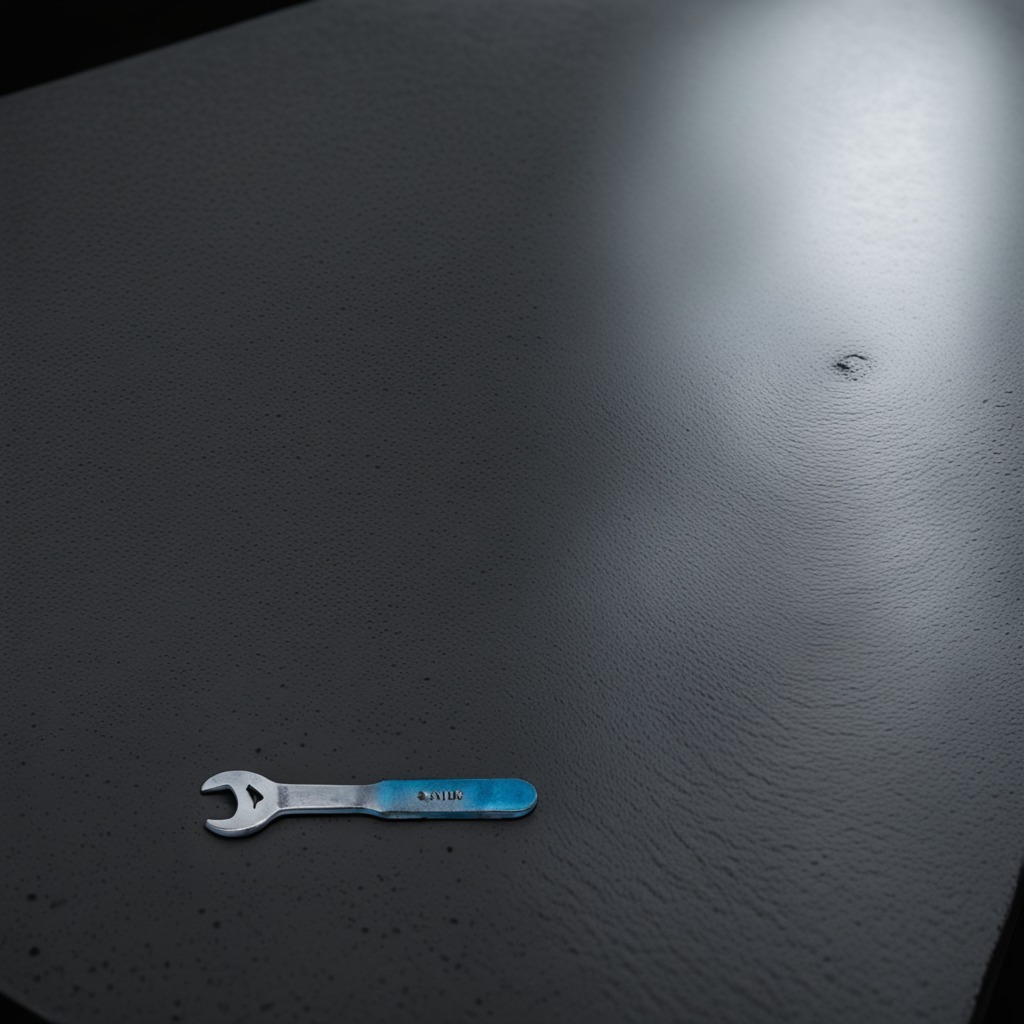
An wrench lies on the clean granite table inside a workshop at night.